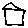
Label: house